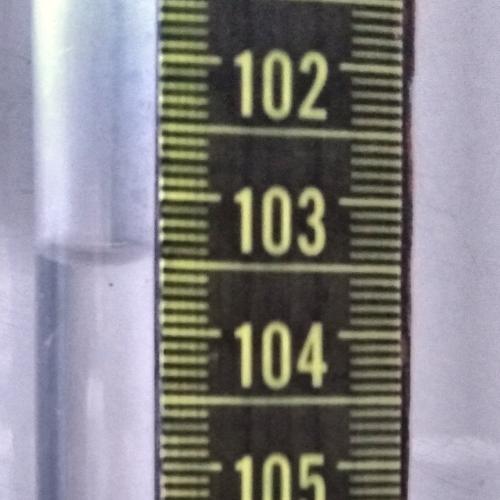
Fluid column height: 103.5 cm